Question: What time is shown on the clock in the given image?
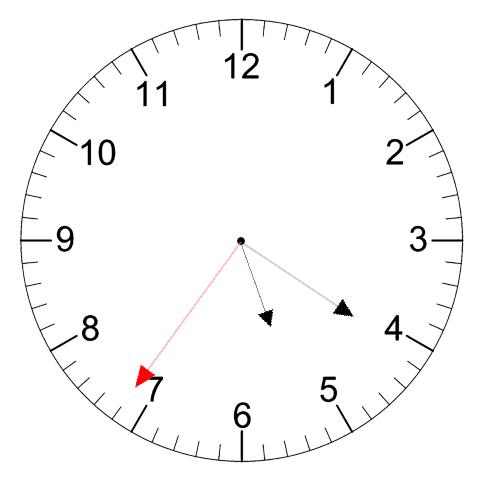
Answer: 05:20:36